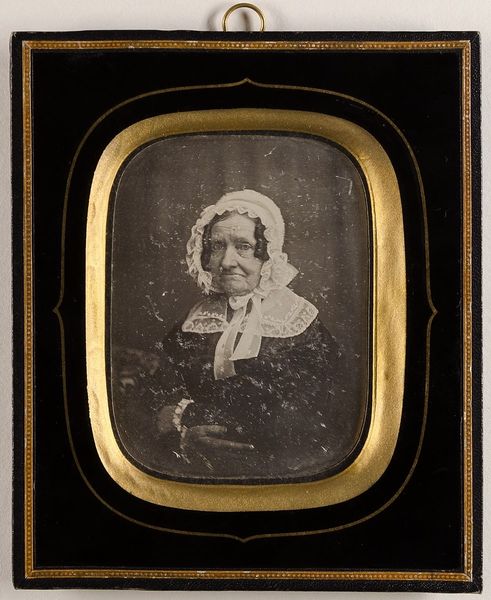
Titel: Sophie Leonore Schleiden, geb. Bergeest (1776-1856)
Künstler: Carl Ferdinand Stelzner
Standort: Hamburg
Institution: Museum für Kunst und Gewerbe Hamburg
Schlagwörter: frau, haube, portrait, figur, kopfbedeckung, foto, fotografie, photographie, photo, lichtbild, daguerreotypie, bildwerke, angewandte und bildende kunst, hessische systematik, porträt, porträtfotografie, porträtphotographie, hüftbild